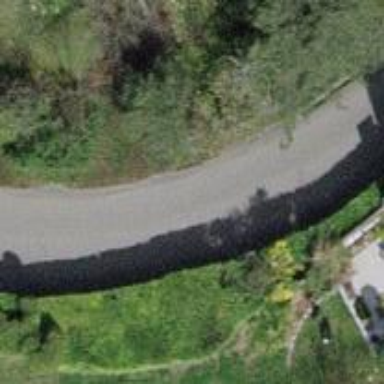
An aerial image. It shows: Asphalt road in residential area.